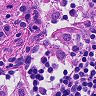
Metastatic tissue present: no